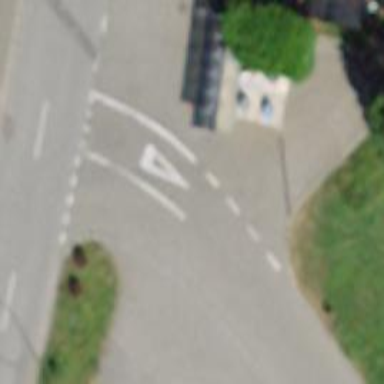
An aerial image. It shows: Road with "give way" sign.